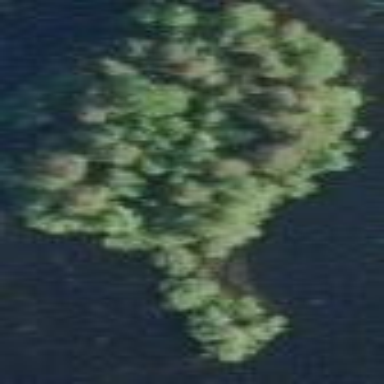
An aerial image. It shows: Islet.